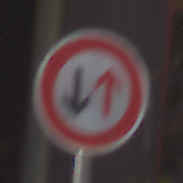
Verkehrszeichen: VorrangDesGegenverkehrs
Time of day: MorningAfternoon
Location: Outdoor (Special)
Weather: PartlyCloudy
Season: NotSpecified
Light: Natural